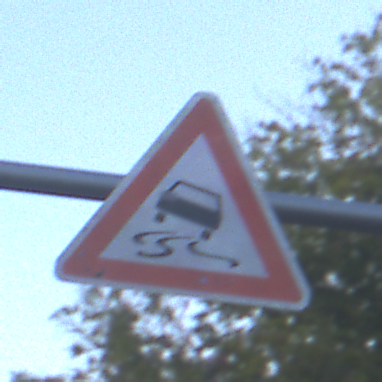
Verkehrszeichen: SchleuderOderRutschgefahr
Umgebung: Outdoor, Urban
Tageszeit: SunriseSunset
Wetter: Clear
Licht: Natural
Jahreszeit: NotSpecified
Kontrast: LowContrast